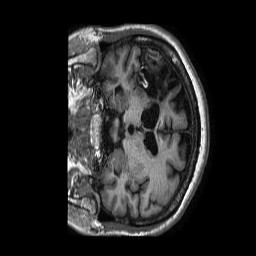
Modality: T1w
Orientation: coronal
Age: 66
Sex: female
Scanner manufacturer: philips
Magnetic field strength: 1.5 T
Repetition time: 0.008244 s
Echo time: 0.003782 s